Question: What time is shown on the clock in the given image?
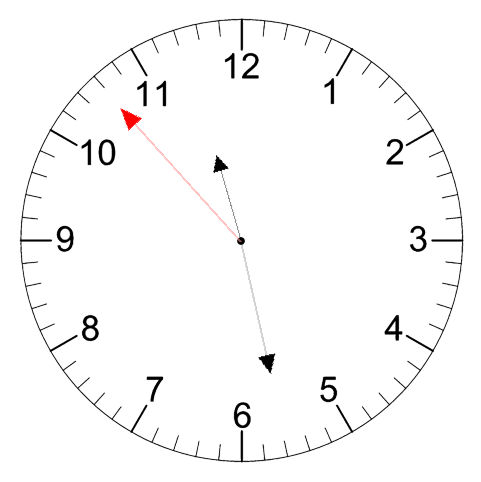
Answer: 11:27:53